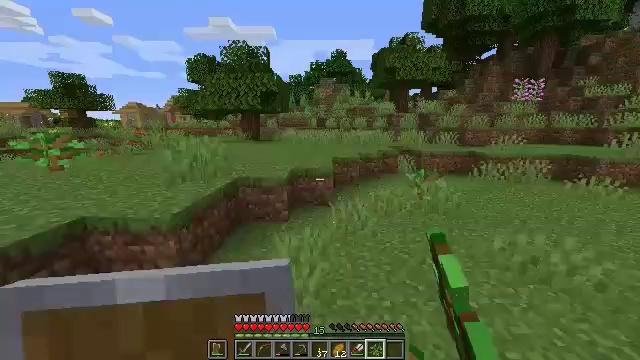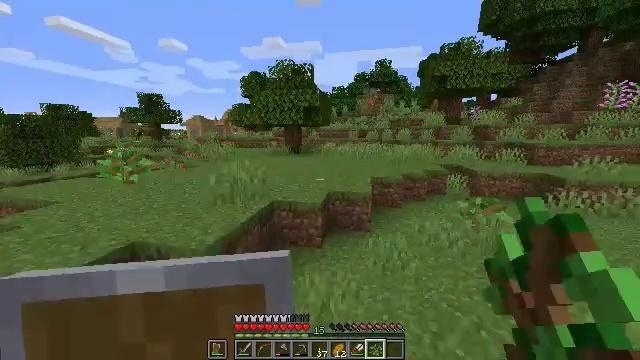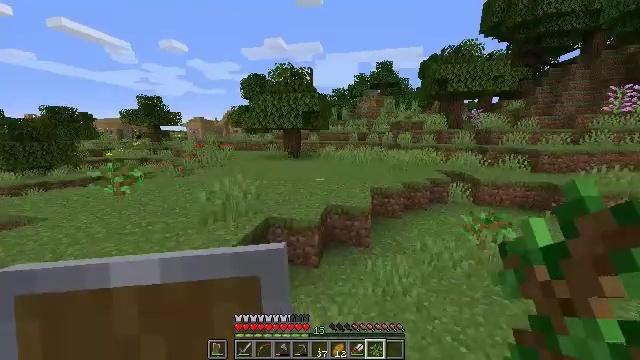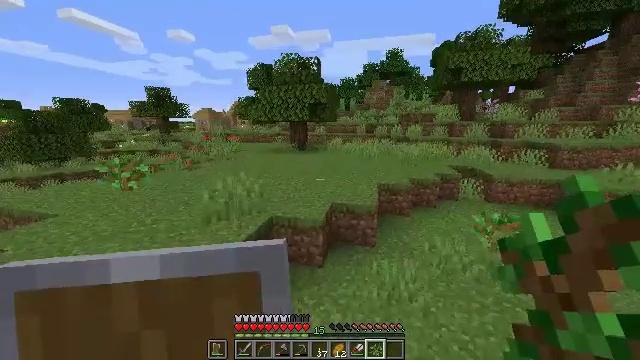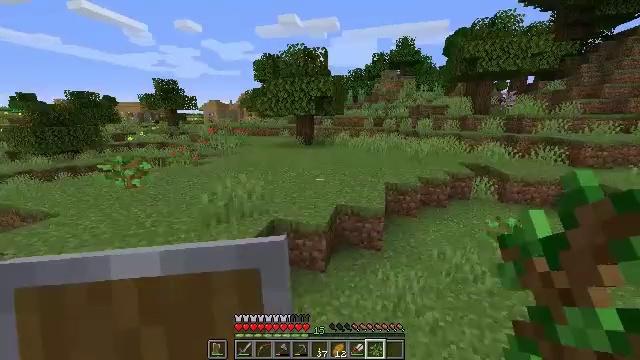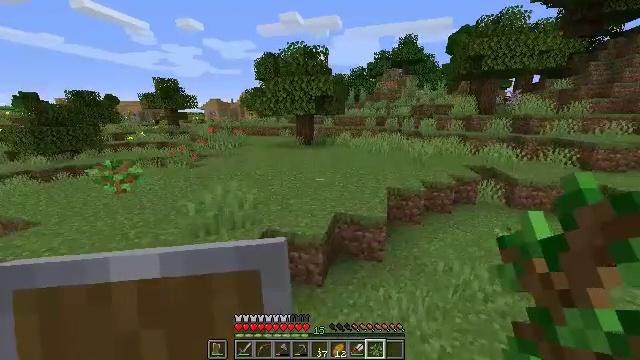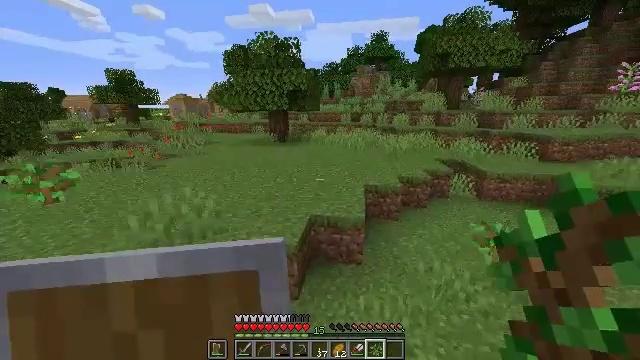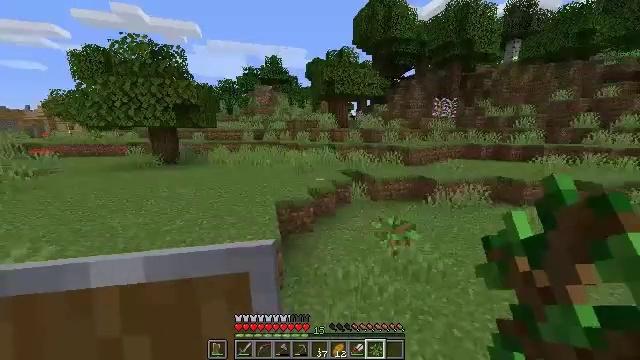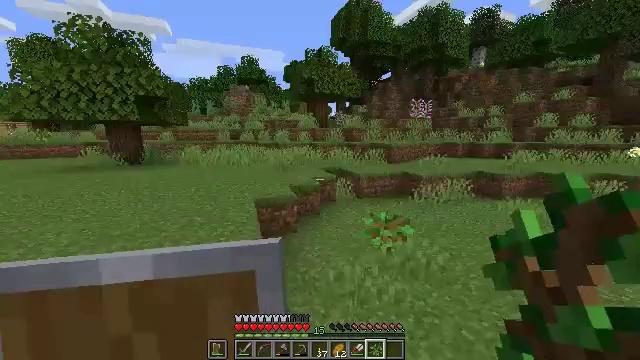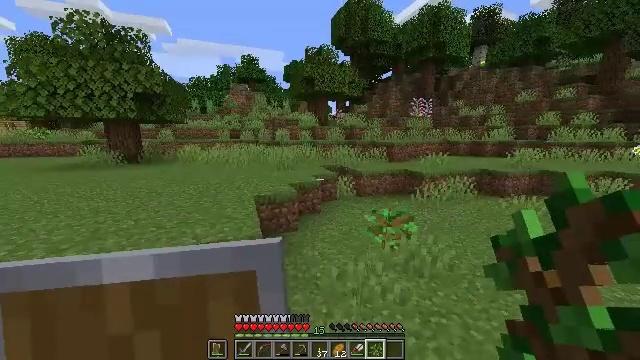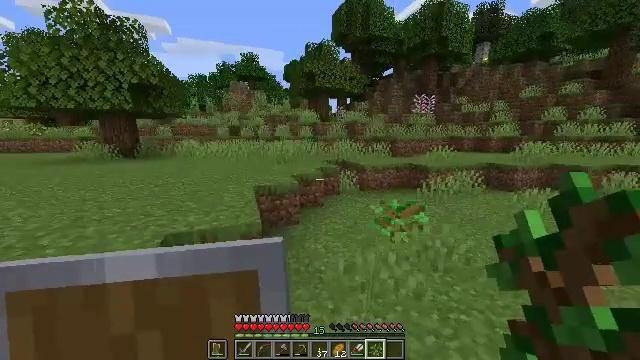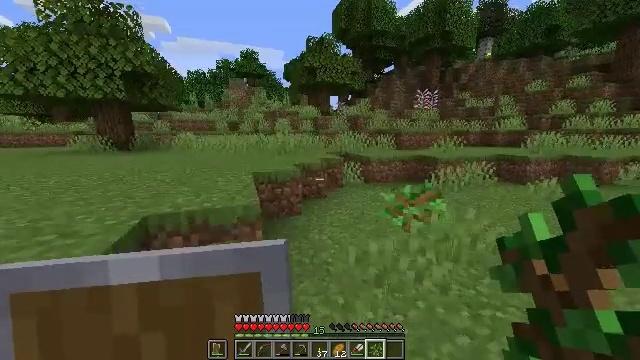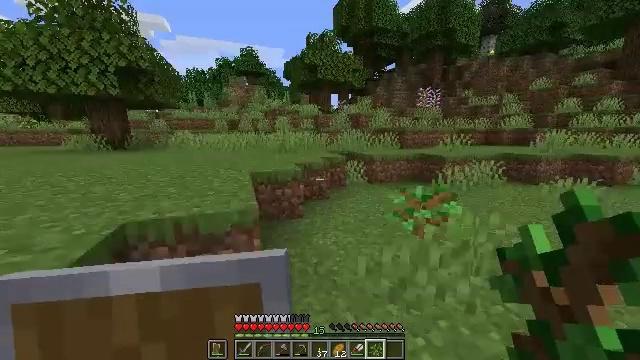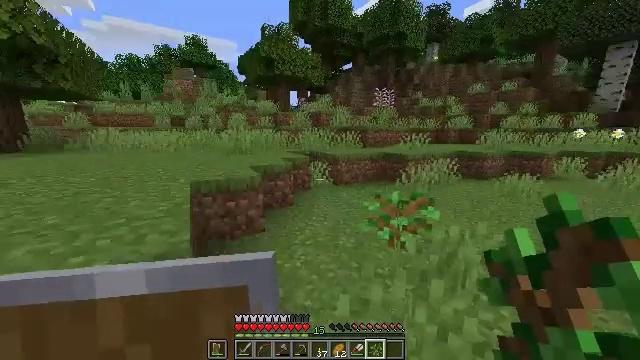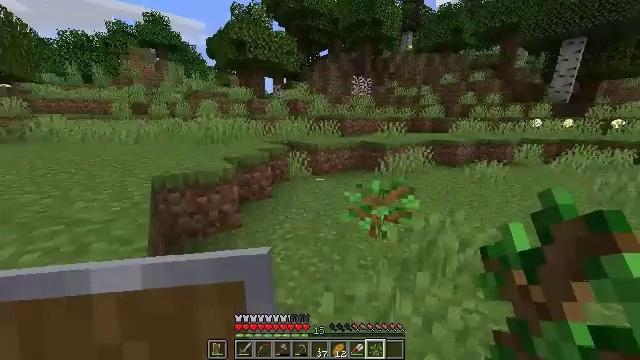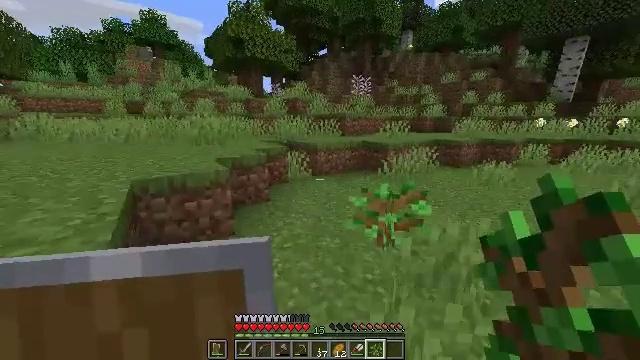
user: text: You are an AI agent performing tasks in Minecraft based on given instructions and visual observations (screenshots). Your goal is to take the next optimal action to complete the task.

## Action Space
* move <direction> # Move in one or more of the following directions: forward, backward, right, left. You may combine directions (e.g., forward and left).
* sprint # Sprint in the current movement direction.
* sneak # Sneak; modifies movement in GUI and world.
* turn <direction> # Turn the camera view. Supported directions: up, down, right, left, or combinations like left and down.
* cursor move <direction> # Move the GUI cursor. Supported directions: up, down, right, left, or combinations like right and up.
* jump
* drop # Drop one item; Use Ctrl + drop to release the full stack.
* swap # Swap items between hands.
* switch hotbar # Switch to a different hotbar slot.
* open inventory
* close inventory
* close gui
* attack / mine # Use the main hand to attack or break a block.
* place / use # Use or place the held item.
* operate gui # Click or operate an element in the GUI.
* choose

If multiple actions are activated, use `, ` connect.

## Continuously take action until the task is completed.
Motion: motion action
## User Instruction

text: Remove the lilac from its place.
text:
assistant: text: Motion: move forward, turn left and up, jump
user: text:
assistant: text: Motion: move forward, jump
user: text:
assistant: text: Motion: move forward, turn left and down
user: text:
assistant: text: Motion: move forward, turn left and down
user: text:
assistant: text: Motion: move forward
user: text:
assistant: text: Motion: move forward, turn right
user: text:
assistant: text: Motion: move forward, turn right and up
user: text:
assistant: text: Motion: move forward, turn right
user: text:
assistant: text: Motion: move forward
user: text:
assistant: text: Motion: move forward, sprint
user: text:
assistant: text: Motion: move forward, sprint
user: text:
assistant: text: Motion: move forward
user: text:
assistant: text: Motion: move forward, turn right
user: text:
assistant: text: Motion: move forward, turn right and down
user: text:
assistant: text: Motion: move forward
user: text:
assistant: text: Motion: move forward
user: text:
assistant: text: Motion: move forward
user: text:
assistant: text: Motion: move forward
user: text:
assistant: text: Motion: move forward, turn right and down
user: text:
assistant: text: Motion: move forward, turn right and down
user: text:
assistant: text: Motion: move forward and move left, turn right
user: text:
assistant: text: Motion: move forward and move left, turn right and up
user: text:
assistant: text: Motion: move forward and move left, turn right and up
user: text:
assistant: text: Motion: move forward and move left, turn right and down
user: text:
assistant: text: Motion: move left
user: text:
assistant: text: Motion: move left
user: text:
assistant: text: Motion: move left, turn left and down
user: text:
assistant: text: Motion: move forward and move left, turn left
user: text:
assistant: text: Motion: move forward and move left, turn left and up
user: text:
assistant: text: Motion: move forward and move left, turn left and up